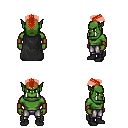
a pixel art fantasy rpg character, male body template, orc, green skin, black cape, metal pants, red short mohawk hairstyle, leather bracers, black shoes, four views (front, back, left, right), 2x2 character sprite sheet, small pixel art, hard edges, no anti-aliasing